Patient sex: F
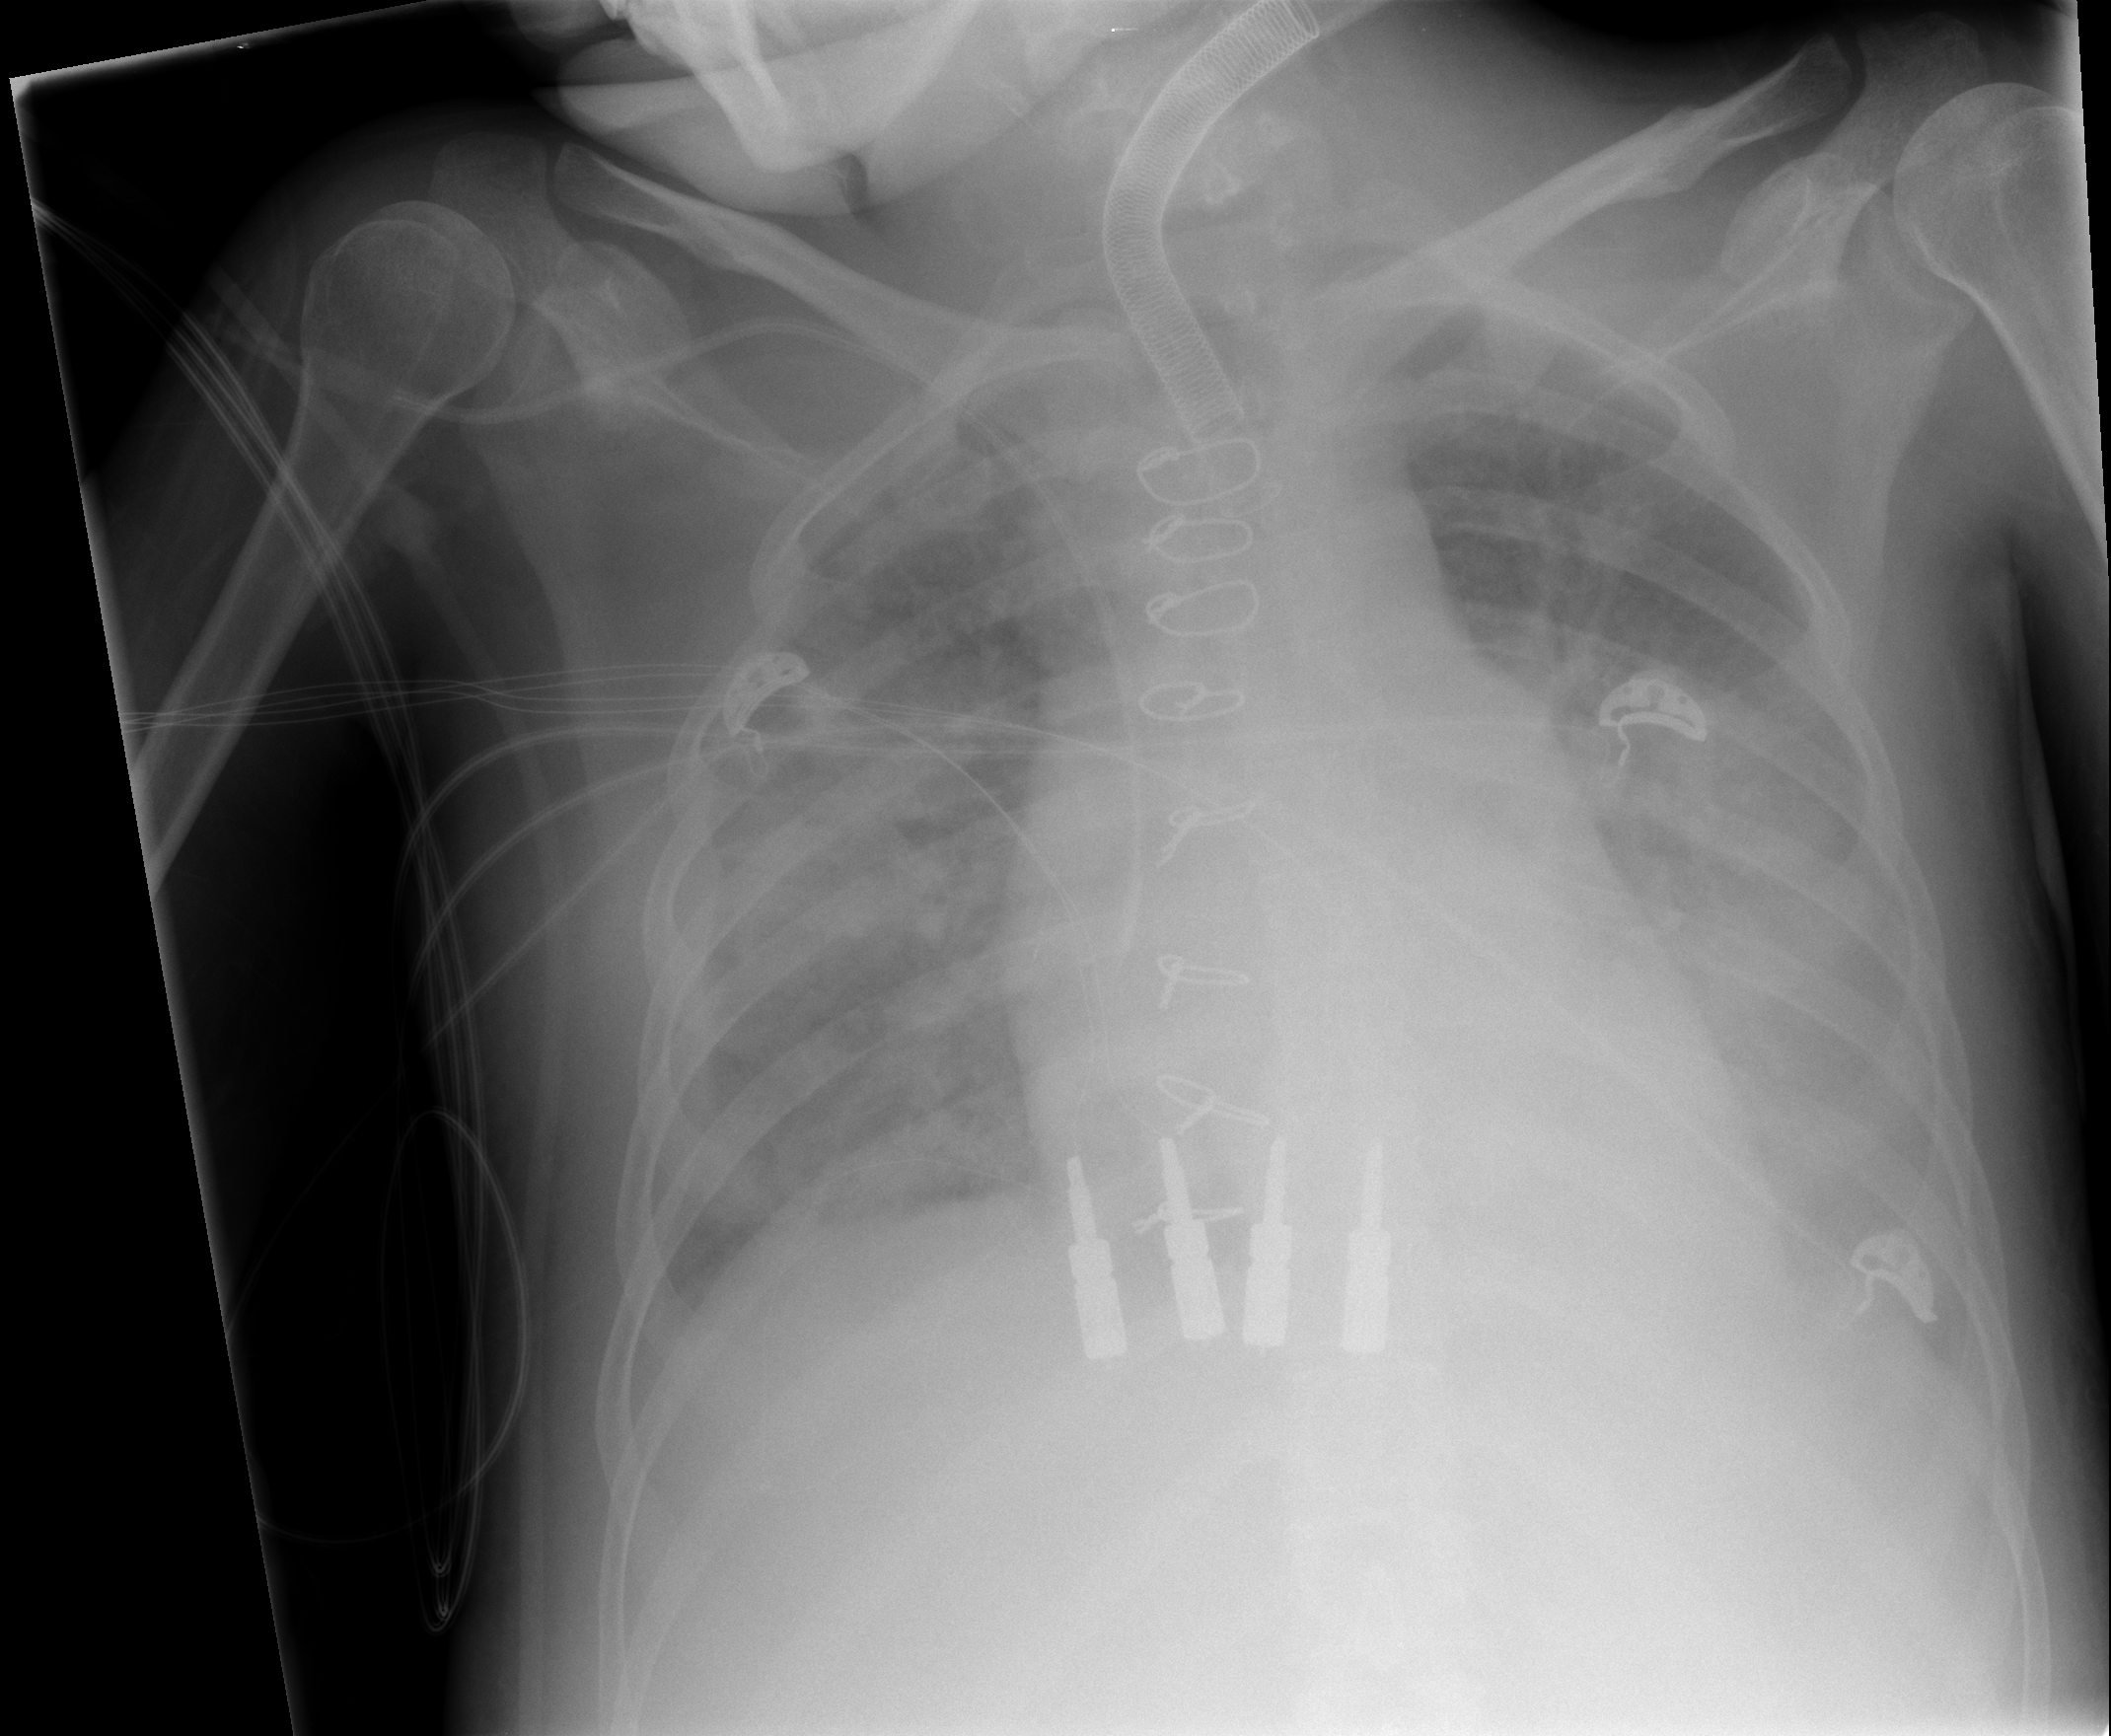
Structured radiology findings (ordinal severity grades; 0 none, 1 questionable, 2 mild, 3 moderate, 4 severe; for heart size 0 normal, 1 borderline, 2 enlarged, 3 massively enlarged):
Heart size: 2
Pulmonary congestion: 2
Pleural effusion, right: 2
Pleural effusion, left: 3
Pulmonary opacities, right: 2
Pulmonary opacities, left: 2
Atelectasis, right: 2
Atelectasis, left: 3